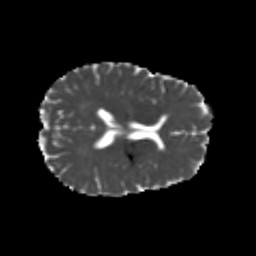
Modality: MD
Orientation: axial
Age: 24
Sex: female
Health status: healthy
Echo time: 0.074 s